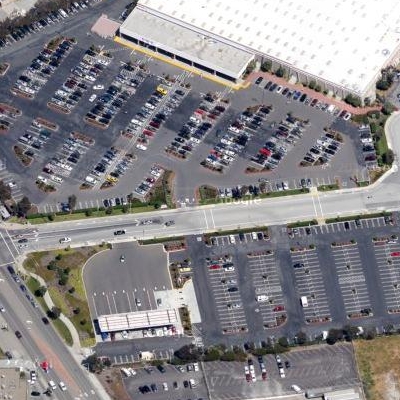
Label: gParking